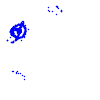
Particle: electron